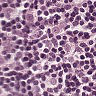
Metastatic tissue present: yes